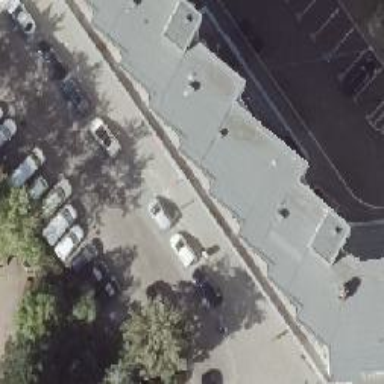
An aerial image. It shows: Hardware shop.